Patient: sex F, age 61
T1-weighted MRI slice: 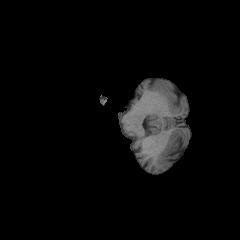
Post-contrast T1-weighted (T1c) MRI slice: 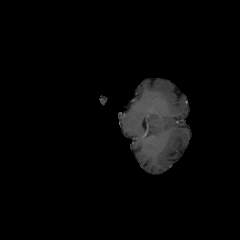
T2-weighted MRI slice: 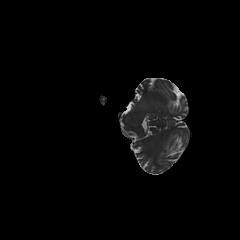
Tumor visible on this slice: no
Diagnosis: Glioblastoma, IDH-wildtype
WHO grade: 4